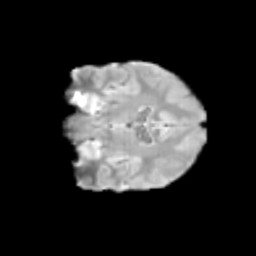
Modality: T2w
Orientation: coronal
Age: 9
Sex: male
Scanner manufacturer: siemens
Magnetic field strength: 3 T
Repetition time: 3.8 s
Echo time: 0.07 s